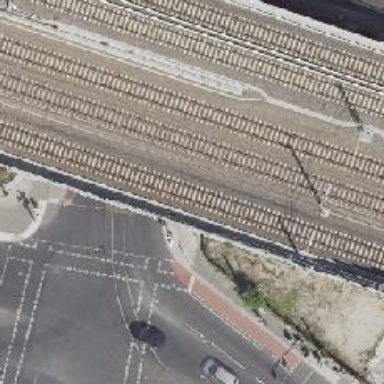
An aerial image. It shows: Railway bridge with electrified contact lines.